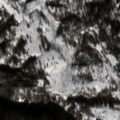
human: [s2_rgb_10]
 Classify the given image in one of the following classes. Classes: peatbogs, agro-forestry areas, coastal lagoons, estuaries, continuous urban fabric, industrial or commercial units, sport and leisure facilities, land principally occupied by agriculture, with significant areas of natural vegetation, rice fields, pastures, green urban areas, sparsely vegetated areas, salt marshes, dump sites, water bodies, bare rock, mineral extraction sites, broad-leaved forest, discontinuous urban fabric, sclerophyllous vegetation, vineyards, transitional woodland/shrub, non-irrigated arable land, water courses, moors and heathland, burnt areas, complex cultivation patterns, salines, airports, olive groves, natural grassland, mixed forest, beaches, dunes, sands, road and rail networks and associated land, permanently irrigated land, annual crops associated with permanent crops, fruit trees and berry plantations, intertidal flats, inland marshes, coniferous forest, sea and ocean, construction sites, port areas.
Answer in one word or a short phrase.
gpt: broad-leaved forest, mixed forest, natural grassland